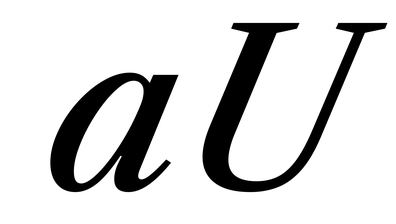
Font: LibreCaslonText-Italic_Medium_Italic